Question: Estimated fare?
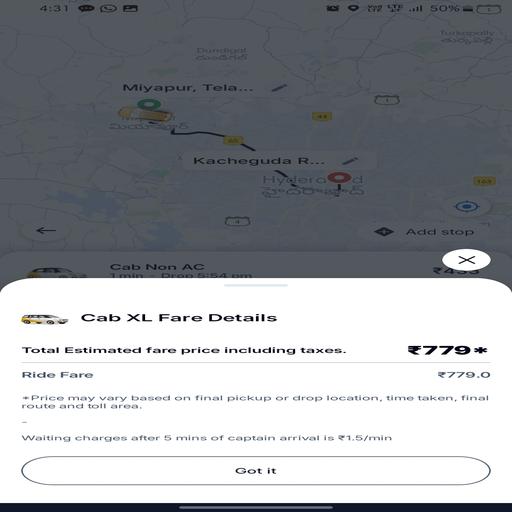
Answer: 779